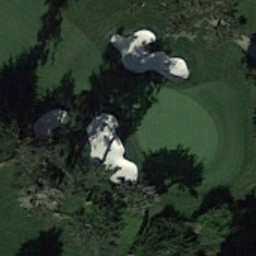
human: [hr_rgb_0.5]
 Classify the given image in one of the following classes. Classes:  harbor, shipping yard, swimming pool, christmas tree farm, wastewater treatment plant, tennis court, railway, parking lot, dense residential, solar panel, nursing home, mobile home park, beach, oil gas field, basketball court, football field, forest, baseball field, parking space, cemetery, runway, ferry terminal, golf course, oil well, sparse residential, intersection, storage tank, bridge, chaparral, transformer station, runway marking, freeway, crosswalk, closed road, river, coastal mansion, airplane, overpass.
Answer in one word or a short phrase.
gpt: golf course